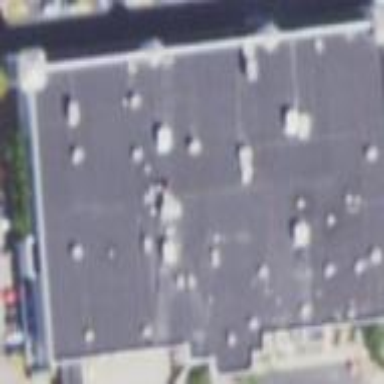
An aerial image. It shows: Retail building with flat roof.